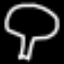
Label: mushroom